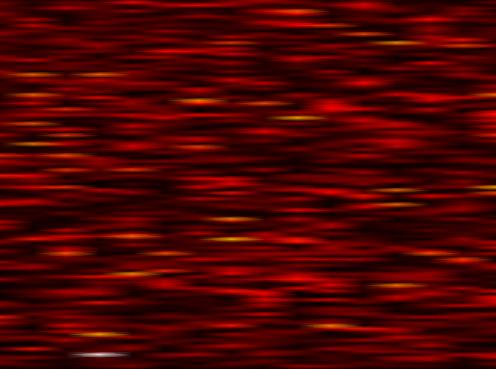
Label: WOLA